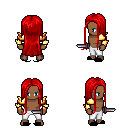
a pixel art fantasy rpg character, male body template, human, dark skin, gold arm armor, white pants, red extra-long hairstyle, black slippers, dagger, four views (front, back, left, right), 2x2 character sprite sheet, small pixel art, hard edges, no anti-aliasing